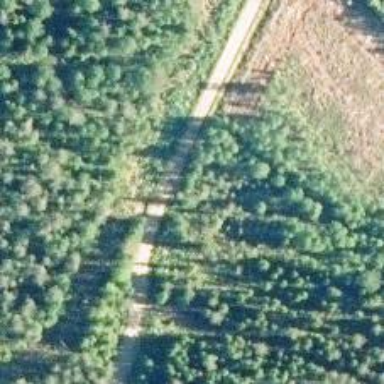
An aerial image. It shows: Unclassified road.